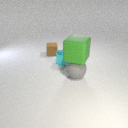
large gray rubber sphere to the right of small cyan metal cylinder